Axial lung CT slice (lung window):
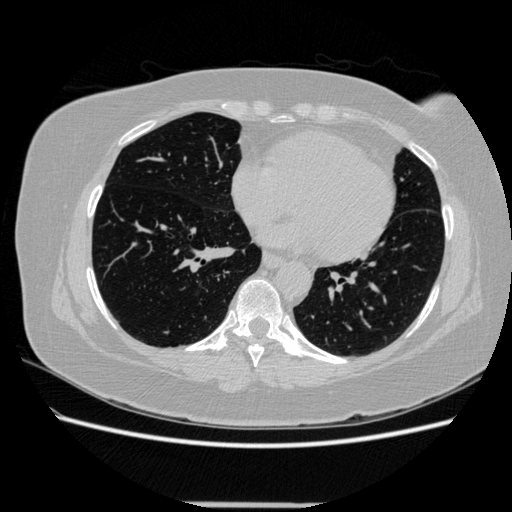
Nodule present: no